Question: Hello i want to upload my app to the appstore but i am stuck at the validation.
this is the error message:

i renamed the application name in the bundle identifier to upload it as a new app in the App Store.I also created a new app in itunesconnect but nothing helps.
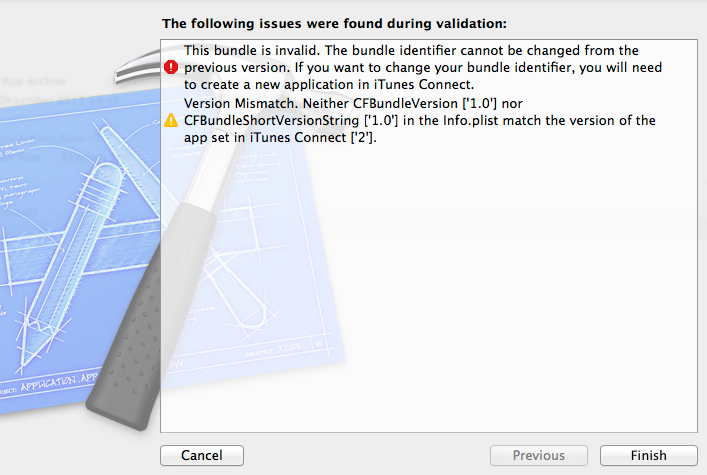
Answer: If you update an existing application with a new version you have to keep the same bundle id. In order to upload the app as an entirely new application, you have to "create a new app" in itunes connect, not add a new version to the existing one.
Also when submitting, version of the app in itunesconnect must be the same as the version of the .ipa you upload. In your screenshot is shown that you are uploading version 1.0 but in itunesconnect you have created an app waiting for version 2.0.